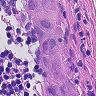
Metastatic tissue present: yes